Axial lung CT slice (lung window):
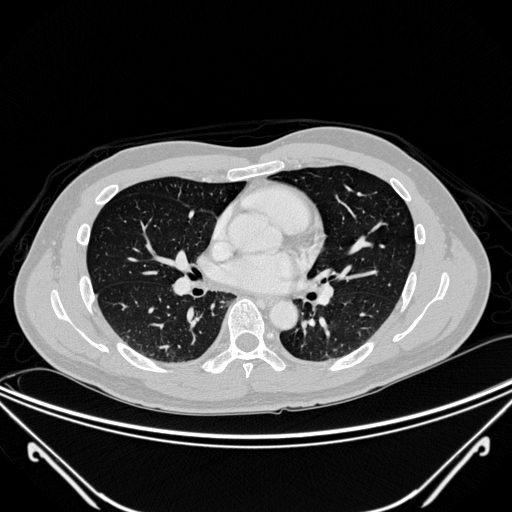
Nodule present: no